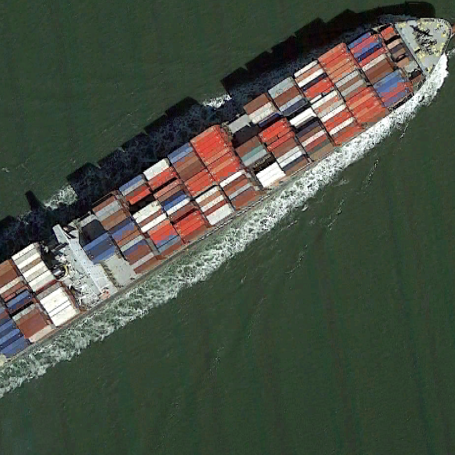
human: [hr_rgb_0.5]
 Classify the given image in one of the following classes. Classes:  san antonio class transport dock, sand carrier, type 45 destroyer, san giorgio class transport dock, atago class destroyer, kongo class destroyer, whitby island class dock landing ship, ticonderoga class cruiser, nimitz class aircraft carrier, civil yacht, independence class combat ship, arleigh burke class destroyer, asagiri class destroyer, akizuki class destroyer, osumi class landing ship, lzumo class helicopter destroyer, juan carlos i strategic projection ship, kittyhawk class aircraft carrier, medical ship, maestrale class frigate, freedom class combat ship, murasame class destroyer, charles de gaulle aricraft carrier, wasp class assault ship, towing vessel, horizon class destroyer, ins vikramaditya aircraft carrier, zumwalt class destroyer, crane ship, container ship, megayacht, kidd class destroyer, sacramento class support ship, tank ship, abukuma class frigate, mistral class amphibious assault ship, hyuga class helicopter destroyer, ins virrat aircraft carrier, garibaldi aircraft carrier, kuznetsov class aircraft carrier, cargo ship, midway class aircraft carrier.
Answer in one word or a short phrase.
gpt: Container ship